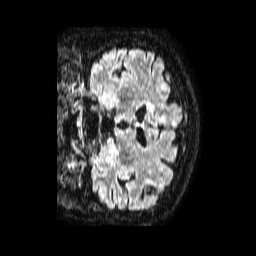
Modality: FLAIR
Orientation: coronal
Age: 68
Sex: female
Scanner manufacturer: philips
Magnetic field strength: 1.5 T
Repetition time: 4.8 s
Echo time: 0.3 s